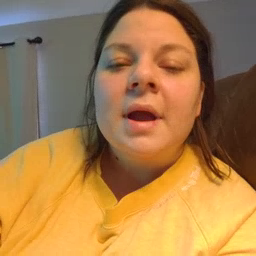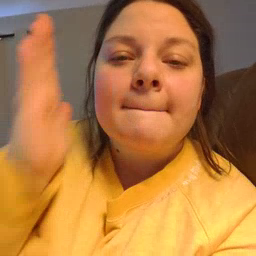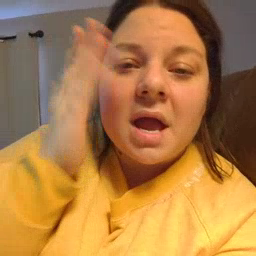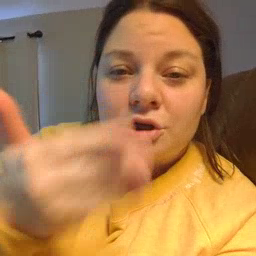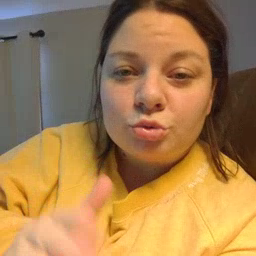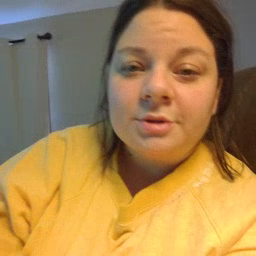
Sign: bedroom